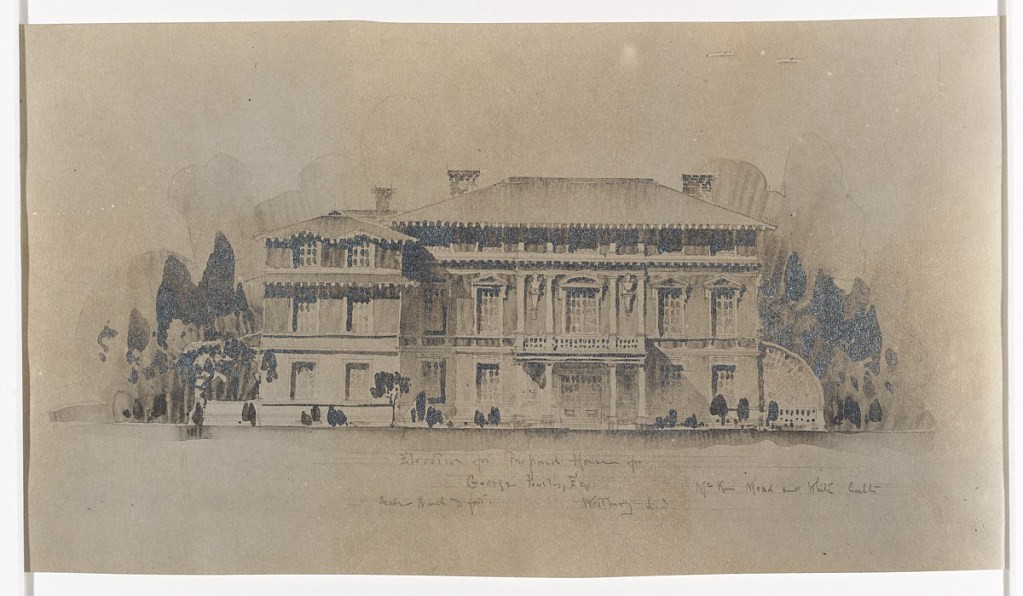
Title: Elevation of Proposed House for George Eustis, Esq.
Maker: McKim Mead and White
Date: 1896–98
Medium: Photostat (a wash drawing), on white wove paper
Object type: Photostat
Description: From 1896 to 1898 Whitney Warren worked intermittently in the offices of McKim, Mead & White as a draftsman, this drawing of a proposed house for George Eustis, however, was to be his own commission. The house is to be three stories, below a roof with a prominent cornice, and with a classically inspired facade.